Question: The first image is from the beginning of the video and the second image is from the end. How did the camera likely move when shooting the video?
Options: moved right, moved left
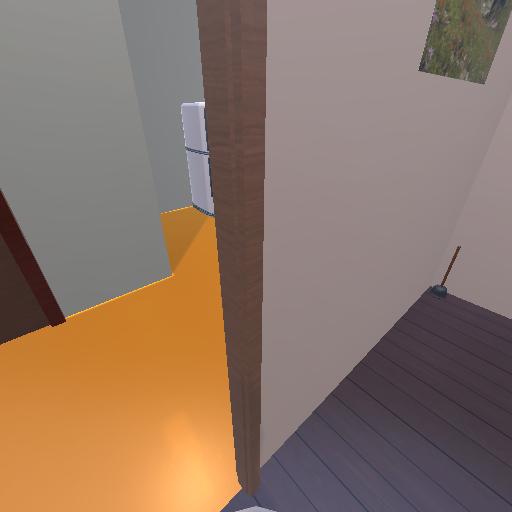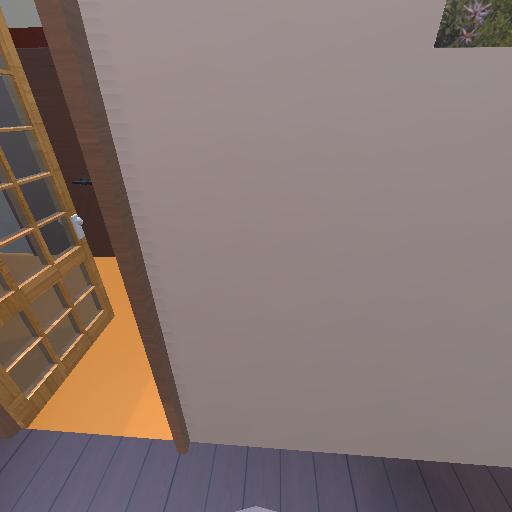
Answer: moved right